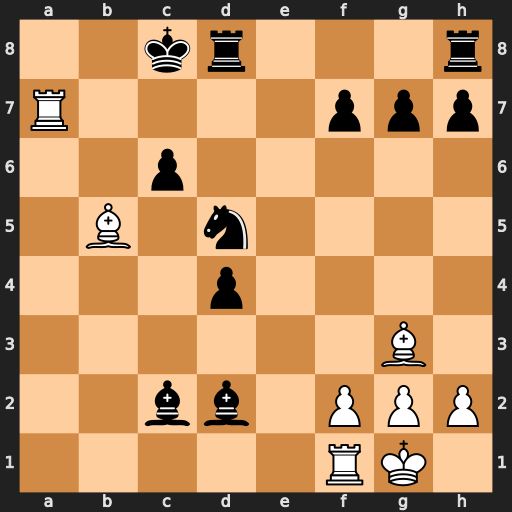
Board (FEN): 2kr3r/R4ppp/2p5/1B1n4/3p4/6B1/2bb1PPP/5RK1
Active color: w
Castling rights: -
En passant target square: -
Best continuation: Ba6#